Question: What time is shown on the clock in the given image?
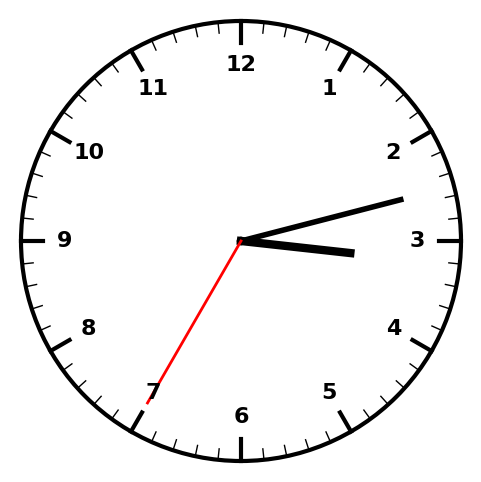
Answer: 03:12:35